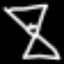
Label: hourglass